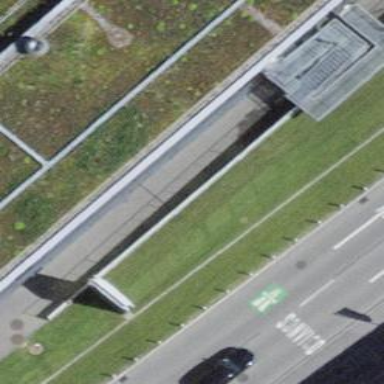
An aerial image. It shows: Asphalt sidewalk along the footway.